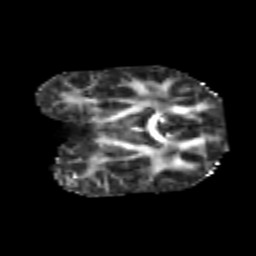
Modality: FA
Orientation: coronal
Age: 6
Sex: female
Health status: healthy